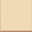
Piece: xx